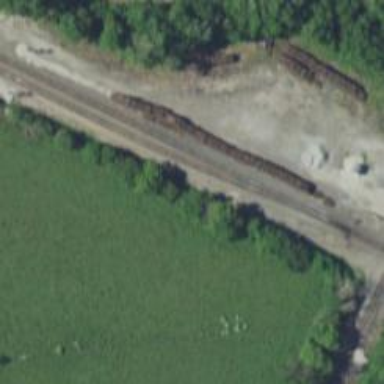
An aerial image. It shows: Railway siding with rails.